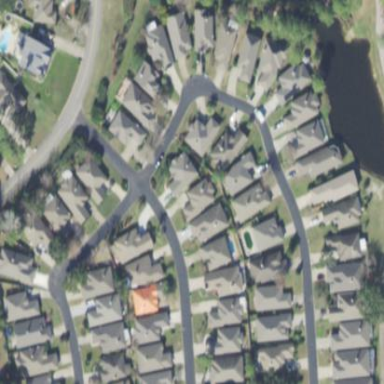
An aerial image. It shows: Single-family residential area.